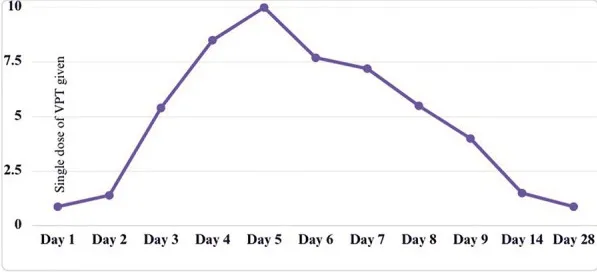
Patient's serum creatinine trend during hospitalization and during follow-up visits after discharge.
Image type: pathology (pas)